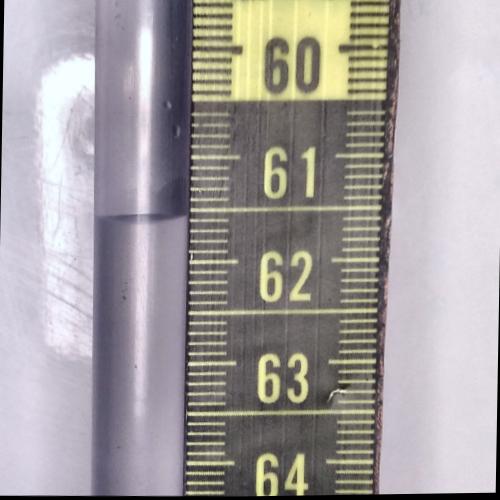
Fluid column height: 61.6 cm